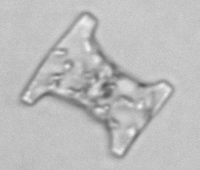
Label: Eucampia